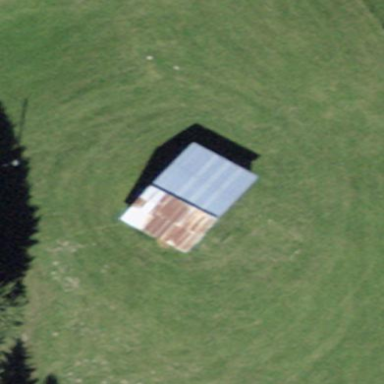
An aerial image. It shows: Rural barn.